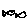
Label: fish